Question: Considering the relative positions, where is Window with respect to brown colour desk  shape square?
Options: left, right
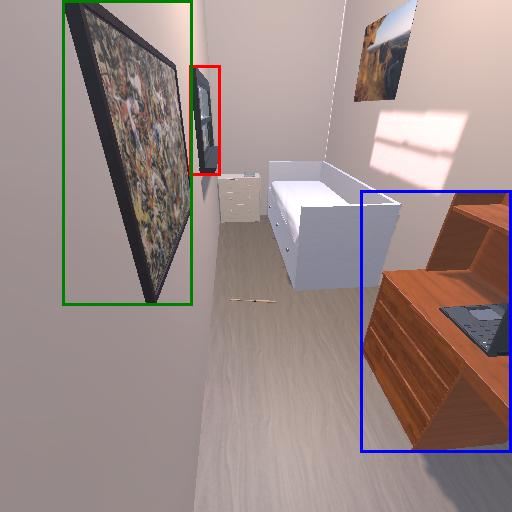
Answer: left